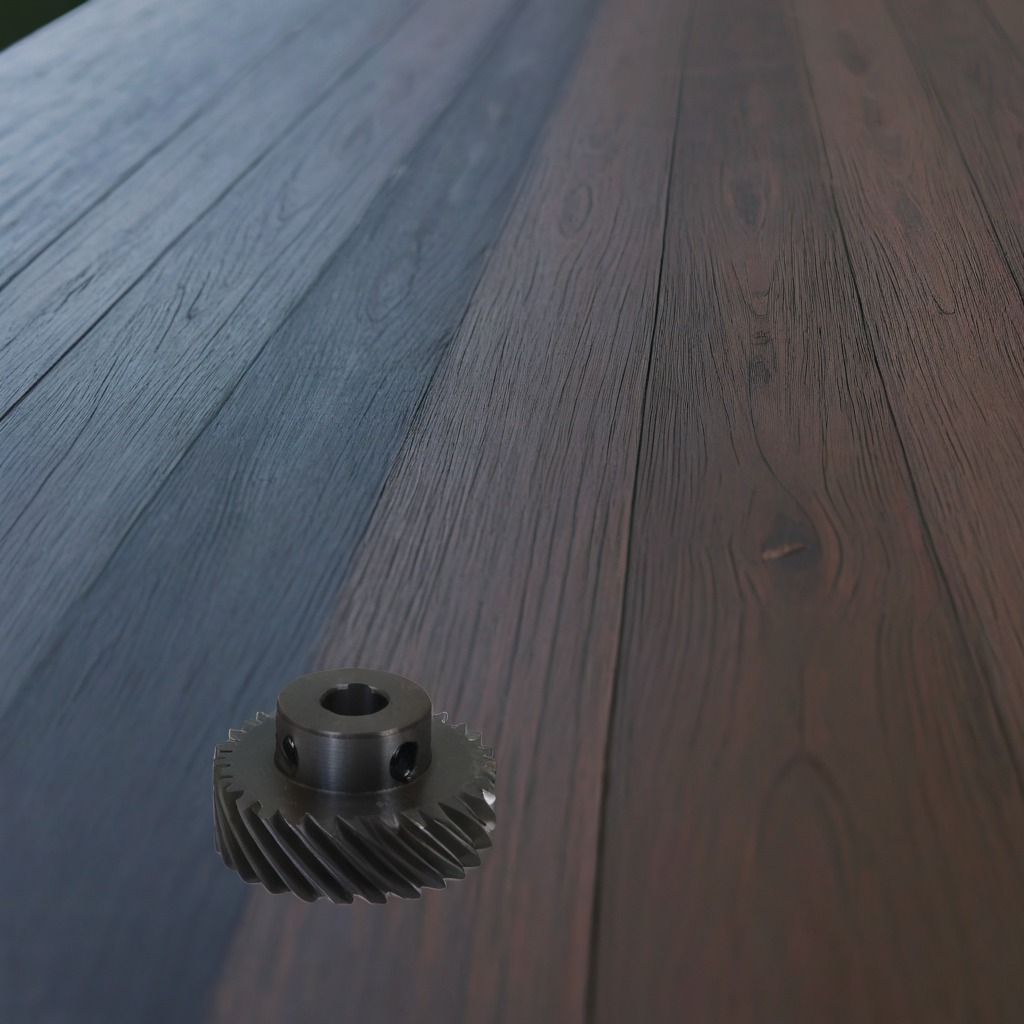
A steel gear with teeth is lying on a table in a small garage at twilight.